Question: My django is getting a 404 error when trying to get the 'jquery-2.2.4.js' file. However, it is getting the 'css/boardcss.css' file just fine, even though they are both in the same top-level /static/ folder, after doing collectstatic. Any help?
Here is the jquery 404 error when I run my site:
'''
Django version 1.9.6, using settings 'tictactoe.settings'
Starting development server at http://127.0.0.1:8000/
Quit the server with CTRL-BREAK.
[06/Jun/2016 23:04:21] "GET /board/ HTTP/1.1" 200 361
[06/Jun/2016 23:04:21] "GET /static/jquery-2.2.4.js HTTP/1.1" <PHONE>
[06/Jun/2016 23:04:21] "GET /static/css/boardcss.css HTTP/1.1" 304 0
'''
My HTML file:
'''
{% load staticfiles %}
<!DOCTYPE html>
<html lang="en">
<head>
<script type="text/javascript" src="{% static 'jquery-2.2.4.js' %}">
</script>
<link rel="stylesheet" href="{% static 'css/boardcss.css' %}">
</head>
<body class="body" style="background-color:#545454">
<div class='container-fluid'>
{% block content %}
{% endblock %}
</div>
</body>
</html>
'''
From my settings.py file:
'''
STATIC_URL = '/static/'
STATICFILES_DIRS = [
os.path.join(BASE_DIR, "board", "static"),
]
STATIC_ROOT = os.path.join(BASE_DIR, "static")
'''
My directory tree:

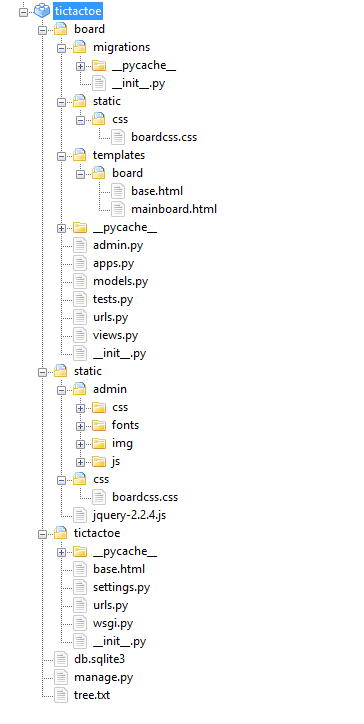
Answer: ok, so you have 2 static folders. I believe that is your problem. note when you go up one level and then look for static, in one of them you have a jquery file and the other you don't.
you might need to configure:
<URL>
'''
[
'django.contrib.staticfiles.finders.FileSystemFinder',
'django.contrib.staticfiles.finders.AppDirectoriesFinder',
]
'''
> The list of finder backends that know how to find static files in
various locations.